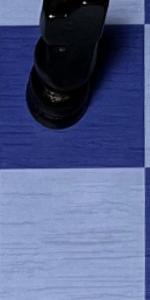
Label: Empty